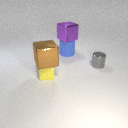
large purple metal cube above large blue rubber cylinder